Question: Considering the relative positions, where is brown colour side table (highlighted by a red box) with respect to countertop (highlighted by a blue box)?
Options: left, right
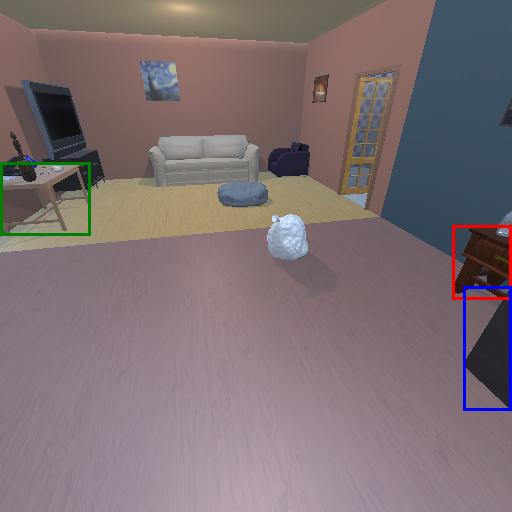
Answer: left